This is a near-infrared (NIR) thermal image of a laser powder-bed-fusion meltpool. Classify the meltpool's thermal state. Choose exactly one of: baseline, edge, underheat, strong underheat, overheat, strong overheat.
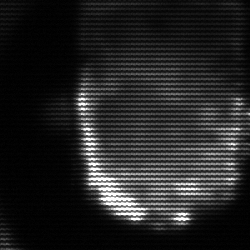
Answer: baseline